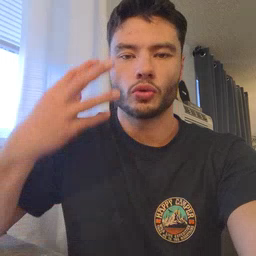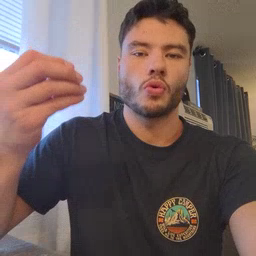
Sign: go